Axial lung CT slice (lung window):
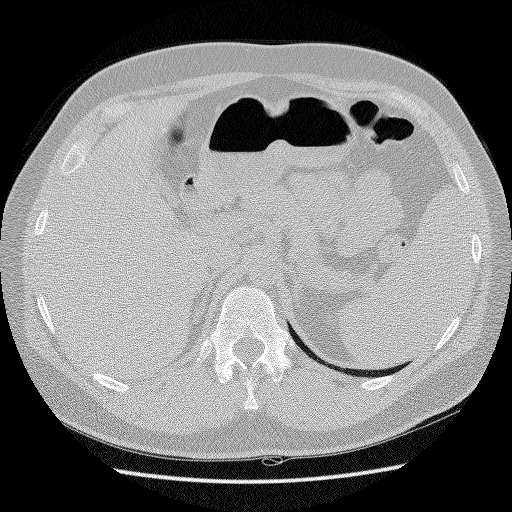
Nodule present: no